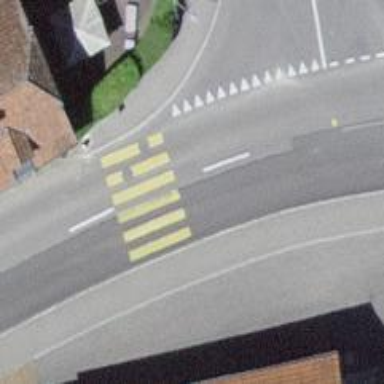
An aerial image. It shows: Uncontrolled zebra crossing.